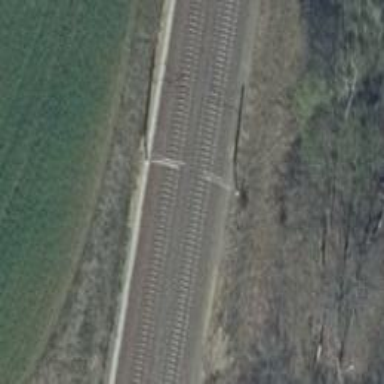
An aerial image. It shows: Milestone along the railway track with catenary mast.